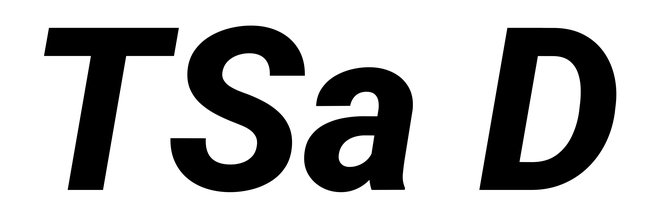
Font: Roboto-Italic_ExtraBold_Italic